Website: home-depot
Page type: payment
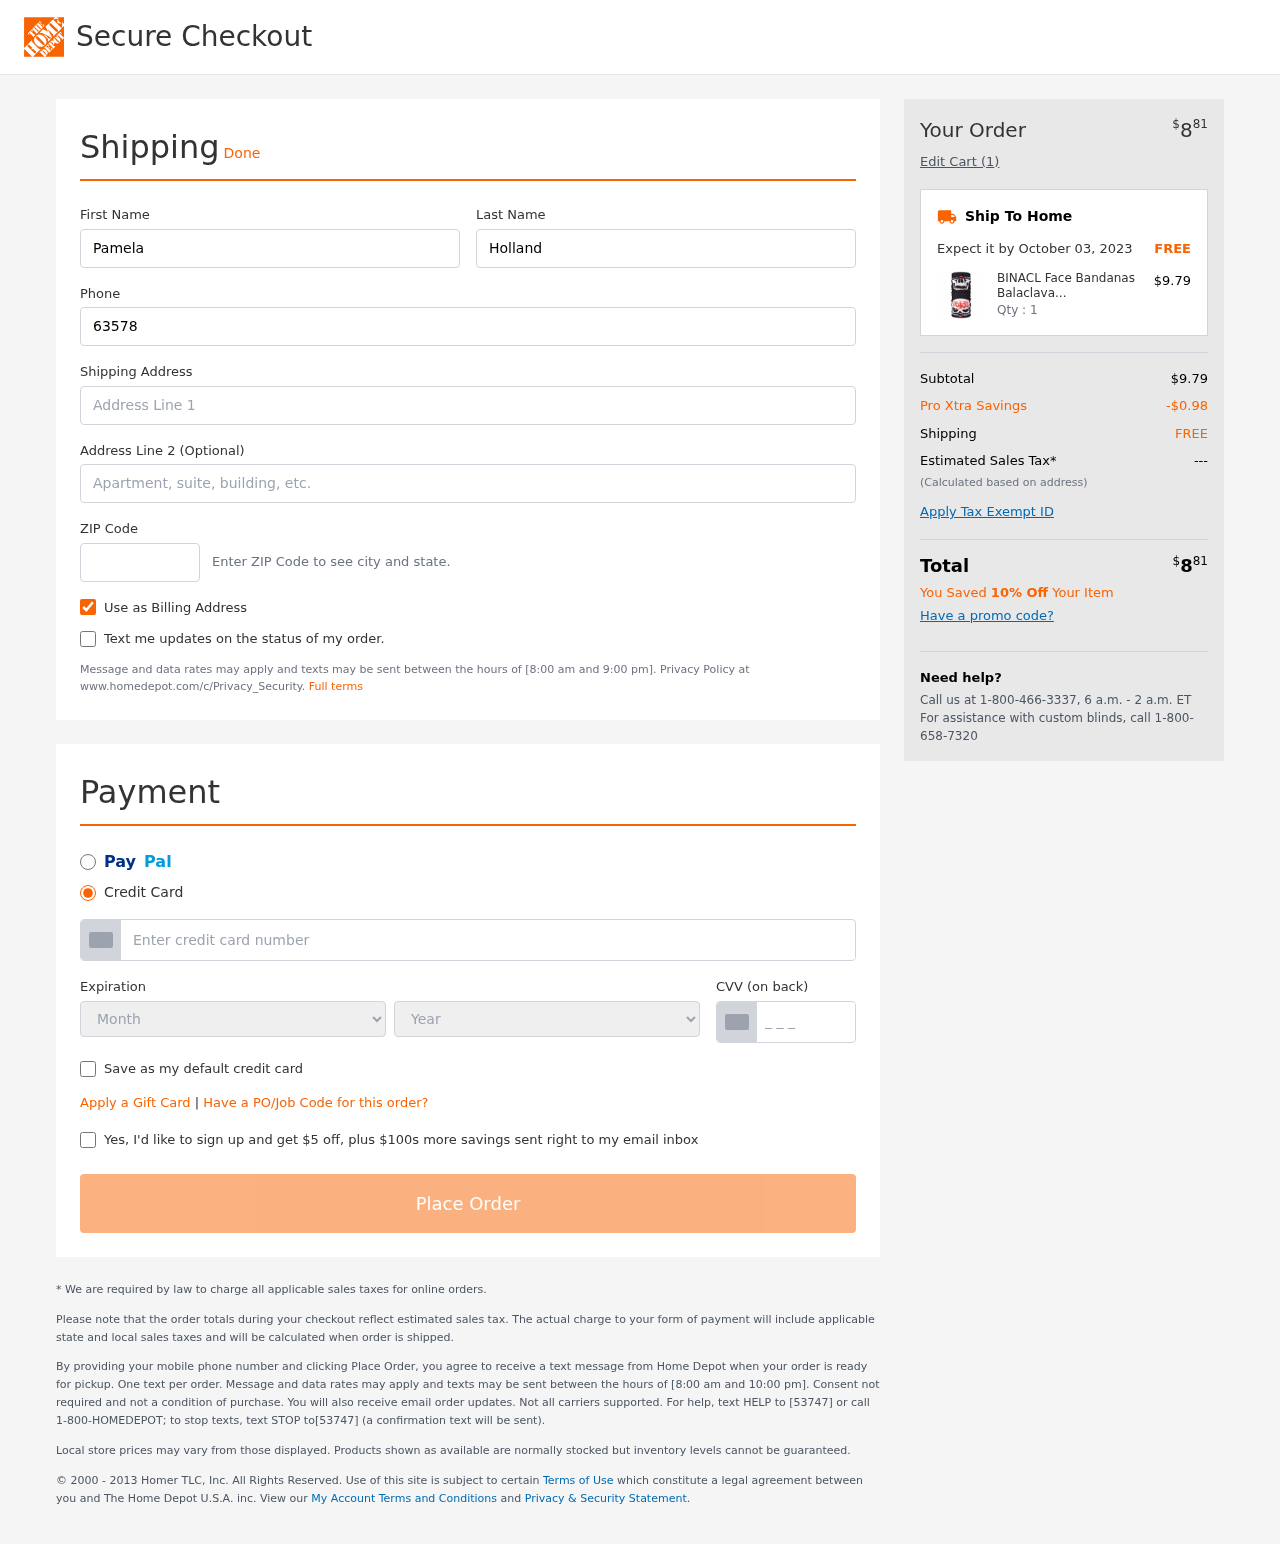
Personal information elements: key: PII_CARD_CVV
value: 377
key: PII_CARD_EXPIRY_MONTH
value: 05
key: PII_CARD_EXPIRY_YEAR
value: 28
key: PII_CARD_NUMBER
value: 2707 2487 0750 2925
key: PII_FIRSTNAME
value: Pamela
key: PII_LASTNAME
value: Holland
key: PII_PHONE
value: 6357819992
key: PII_POSTCODE
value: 15280
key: PII_STREET
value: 5854 Nicole Harbors Suite 370
Product elements: key: PRODUCT1_NAME
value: BINACL Face Bandanas Balaclava, Unisex Neck Gaiter Scarf Novelty Stretchable Wind Sun UV Protection
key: PRODUCT1_PRICE
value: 9.79
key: PRODUCT1_QUANTITY
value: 1
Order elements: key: ORDER_TOTAL
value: $881
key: ORDER_NUM_ITEMS
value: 1
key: ORDER_DELIVERY_DATE
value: October 03, 2023
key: ORDER_SUBTOTAL
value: $9.79
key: ORDER_DISCOUNT
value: -$0.98
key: ORDER_SHIPPING_COST
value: FREE